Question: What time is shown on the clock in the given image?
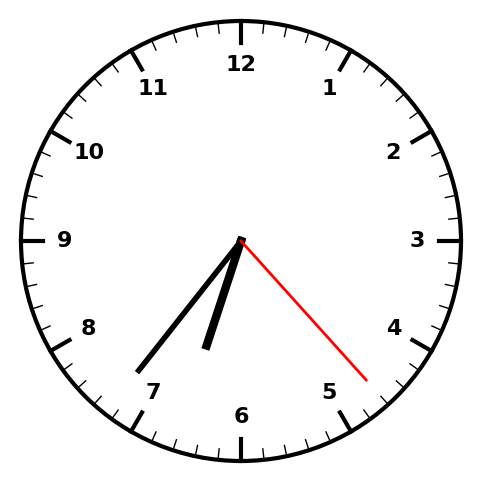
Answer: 06:36:23